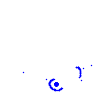
Particle: pion